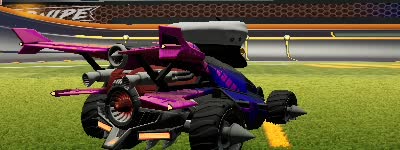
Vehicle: aftershock